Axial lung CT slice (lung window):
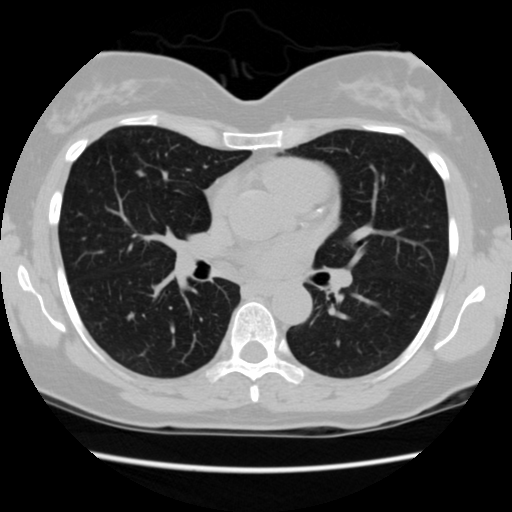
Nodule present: yes
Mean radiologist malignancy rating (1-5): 3.5